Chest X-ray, AP view. Patient: 63 years old, sex F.
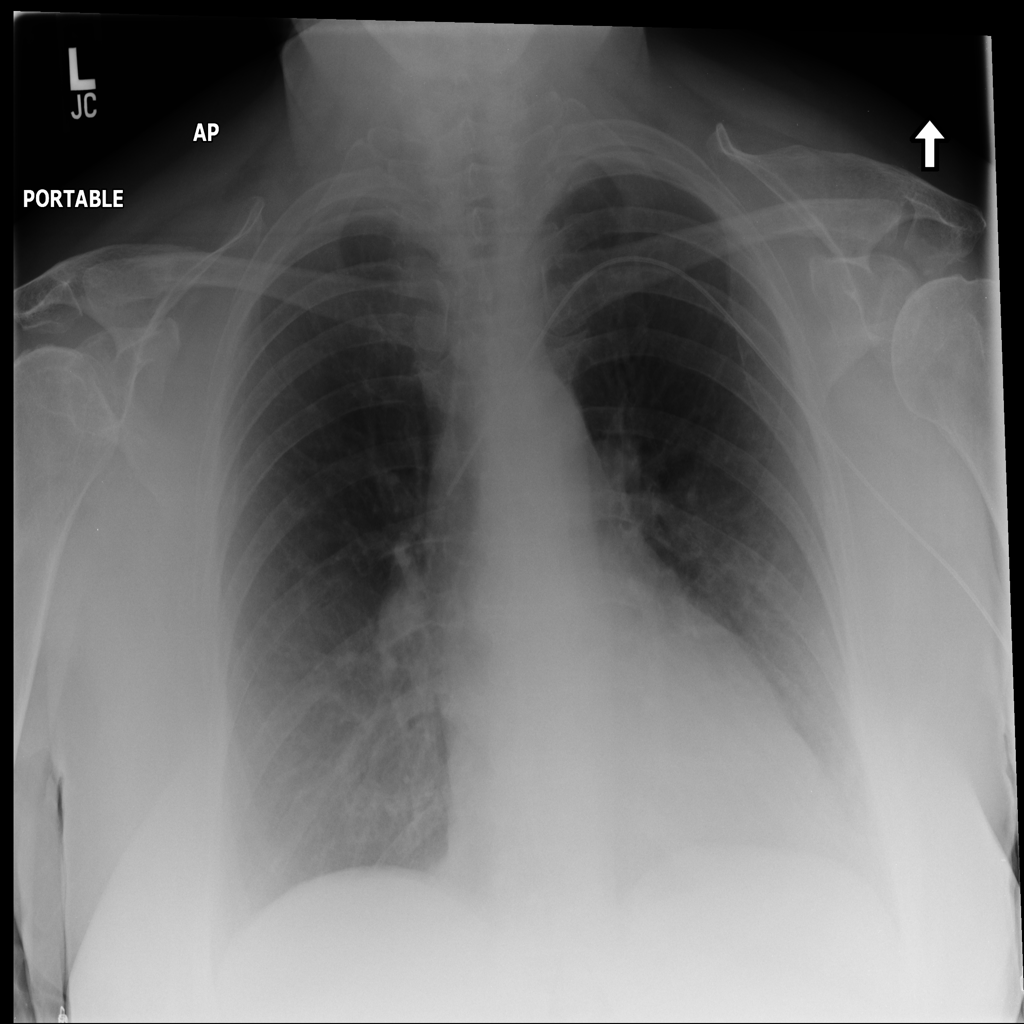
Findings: No Finding